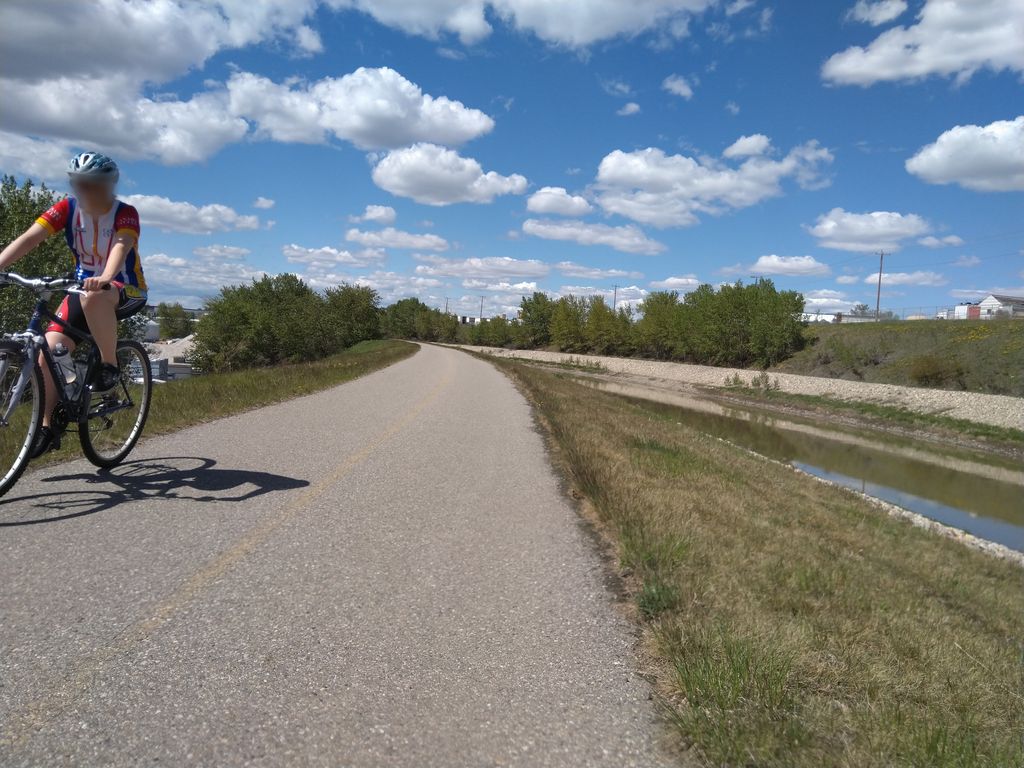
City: calgary